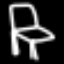
Label: chair